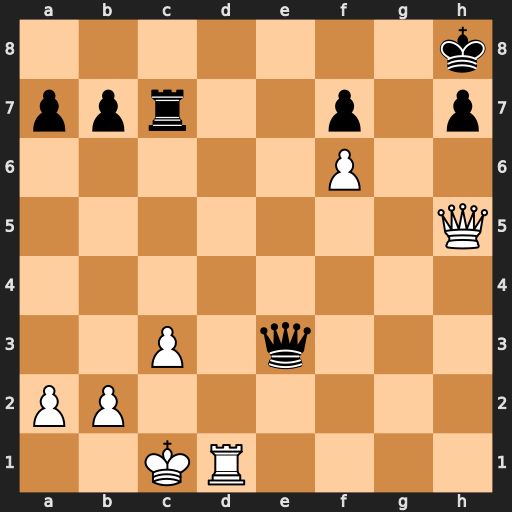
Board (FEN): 7k/ppr2p1p/5P2/7Q/8/2P1q3/PP6/2KR4
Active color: w
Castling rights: -
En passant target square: -
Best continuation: Kb1 Qe4+ Ka1